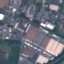
Land use / land cover: Industrial